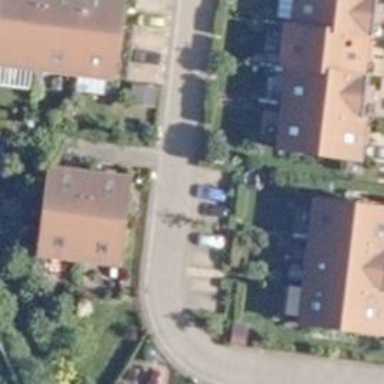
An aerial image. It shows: Footway.